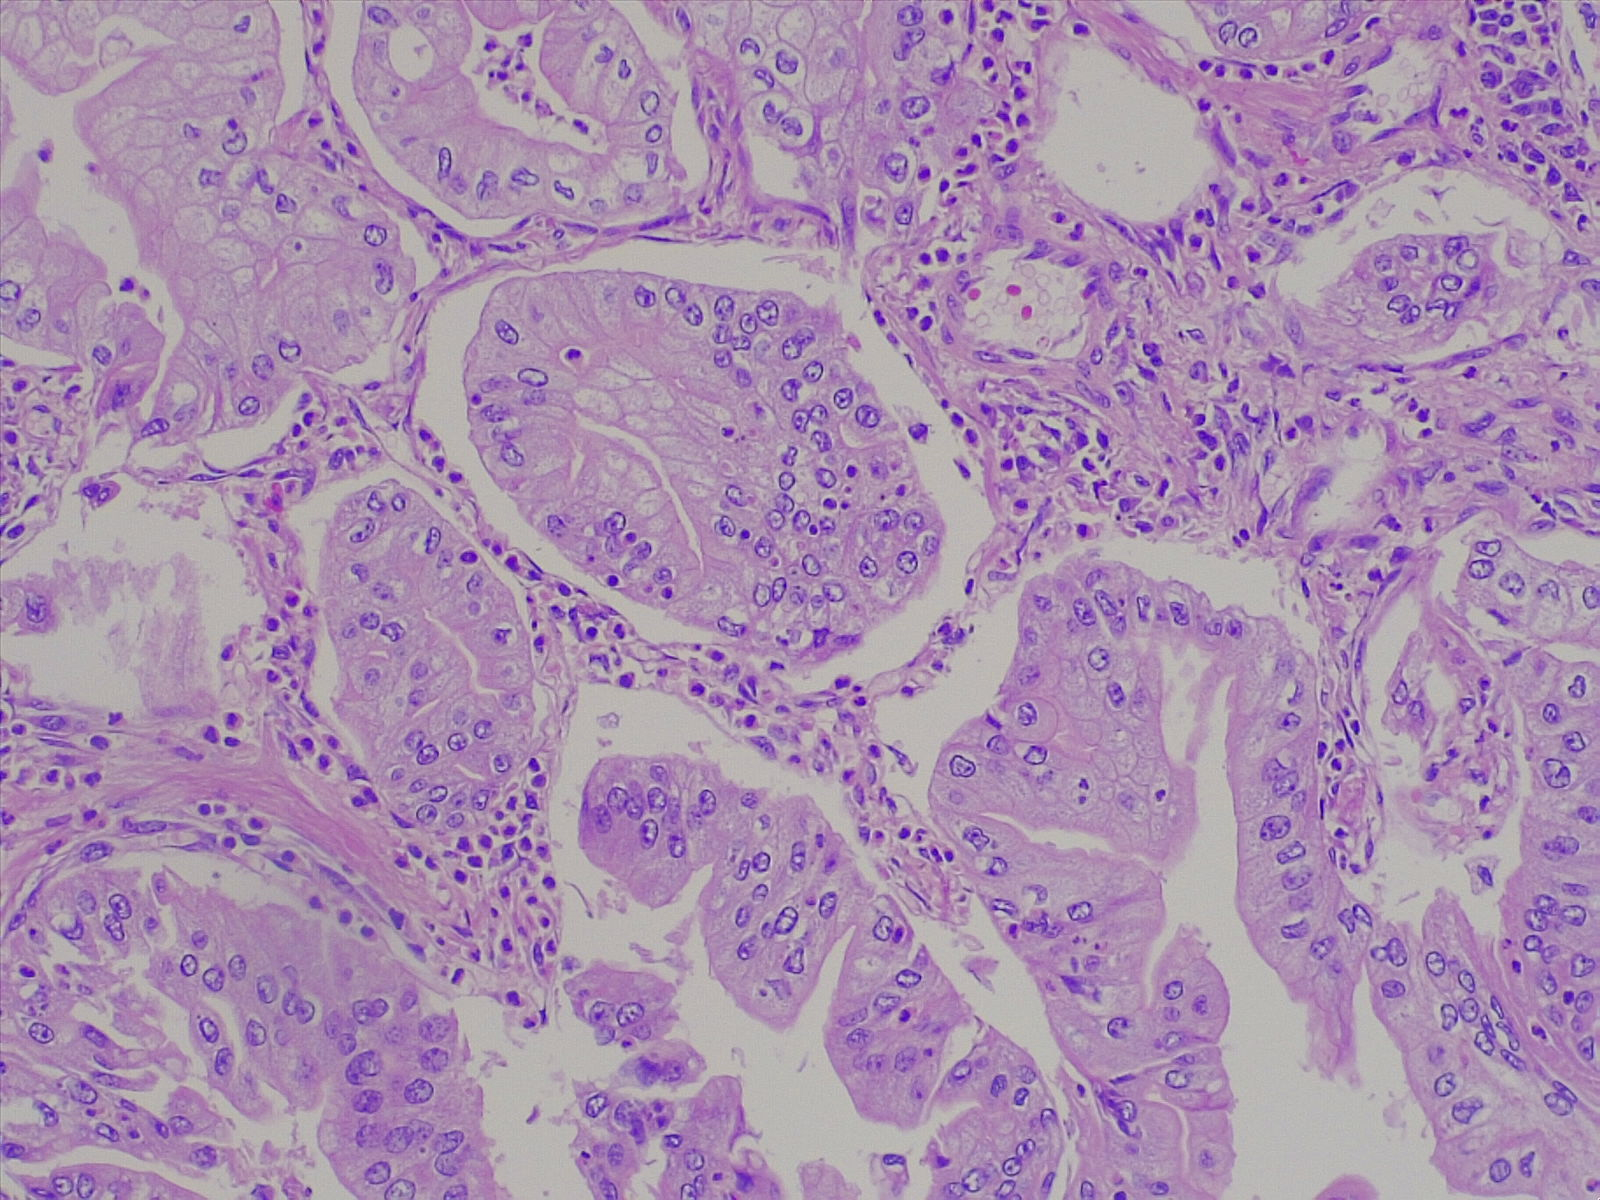
Label: lung adenocarcinoma, well differentiated